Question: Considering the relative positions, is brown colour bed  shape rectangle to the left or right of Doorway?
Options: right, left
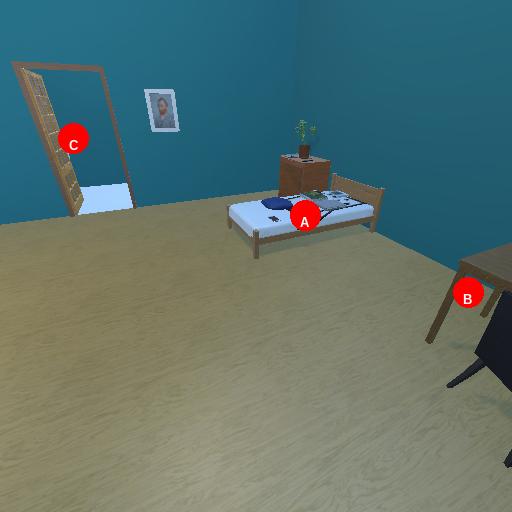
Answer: right